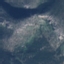
Label: HerbaceousVegetation